Interaction volume radius: 10 \u00c5
Interaction volume height: 30 \u00c5
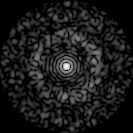
Disorder parameter: 0.8286